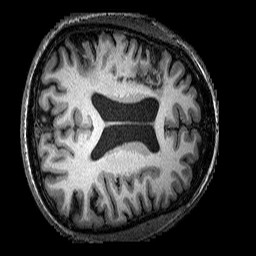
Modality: T1w
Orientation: axial
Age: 56
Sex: male
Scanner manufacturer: siemens
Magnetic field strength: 3 T
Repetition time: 2.25 s
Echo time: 0.00452 s